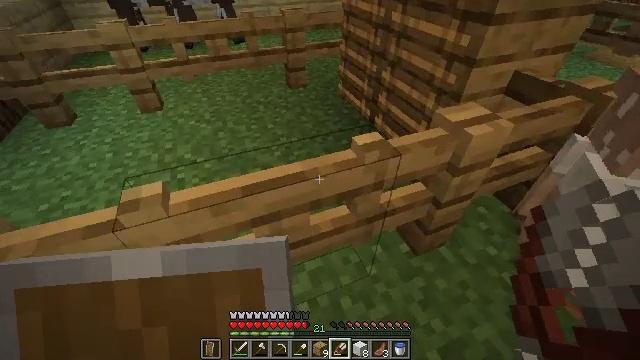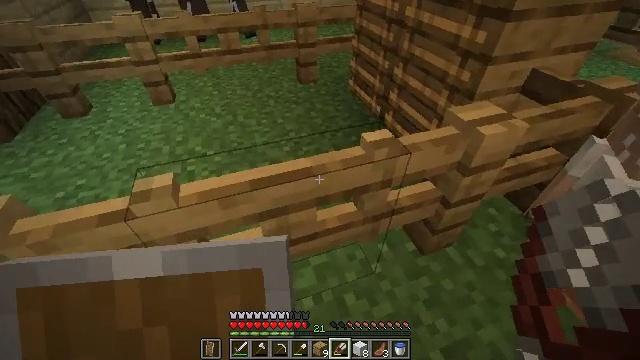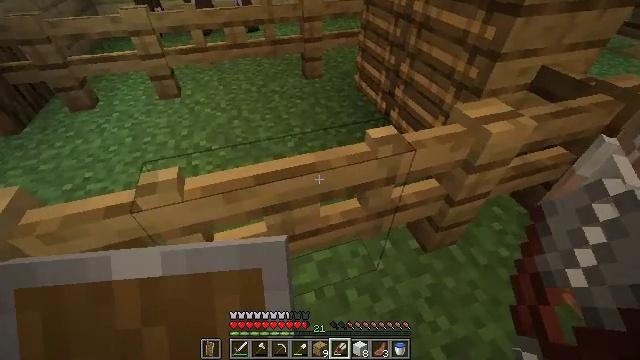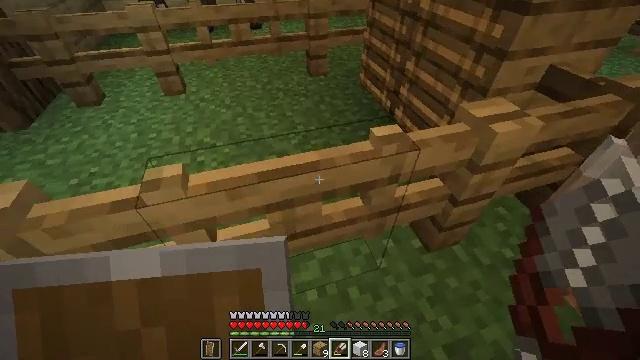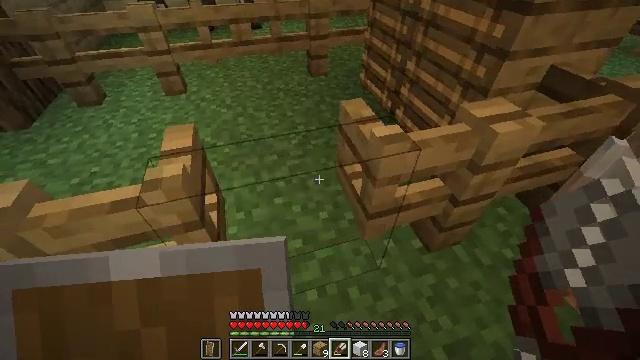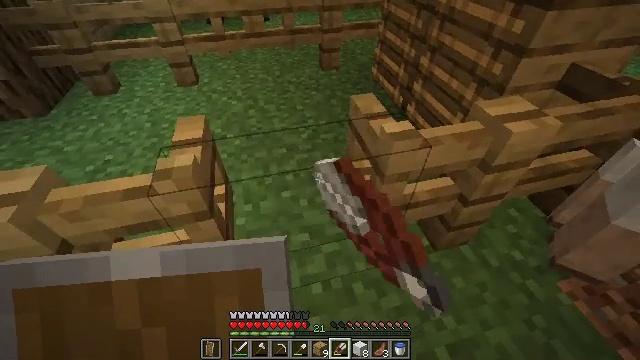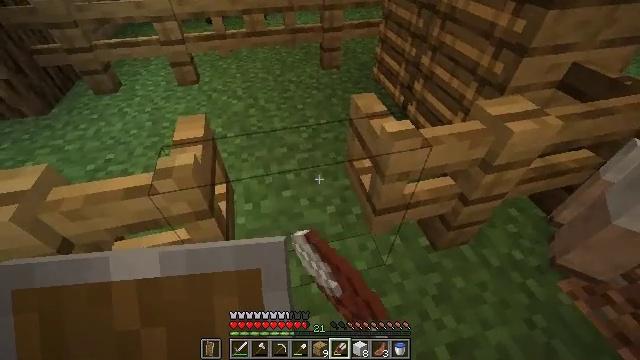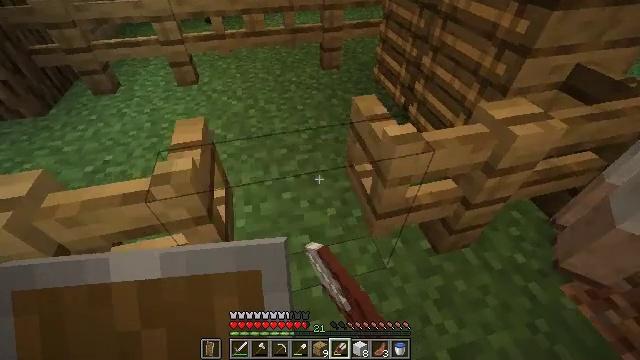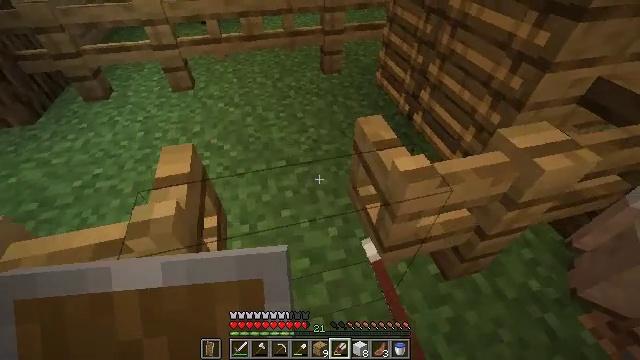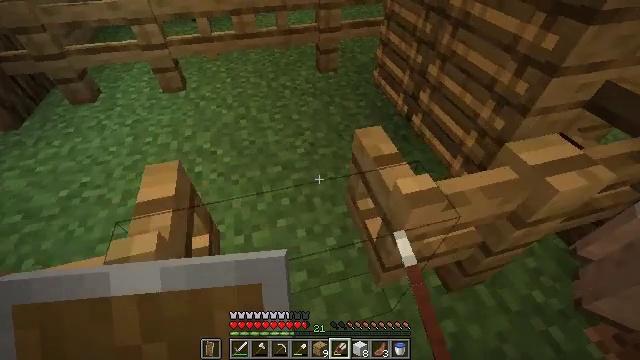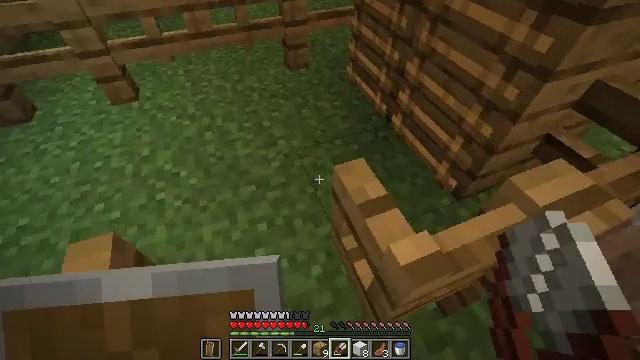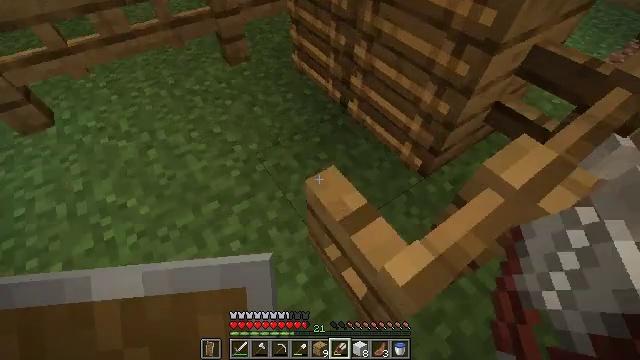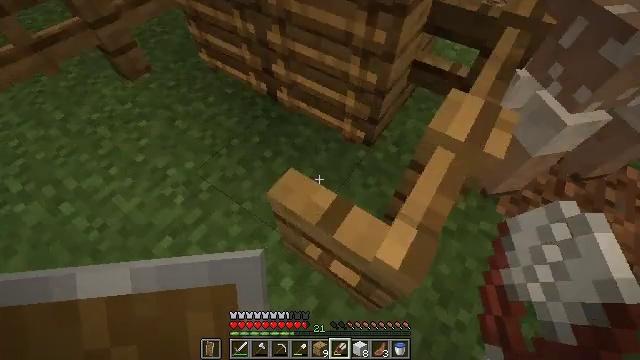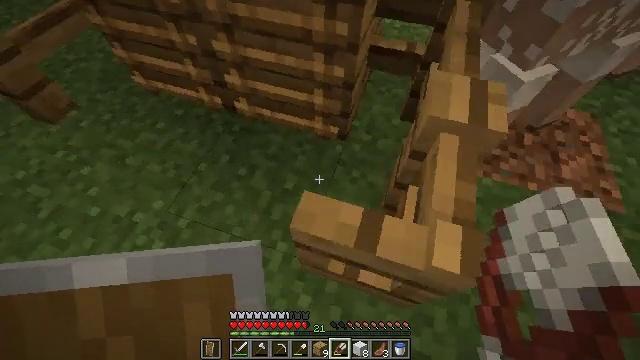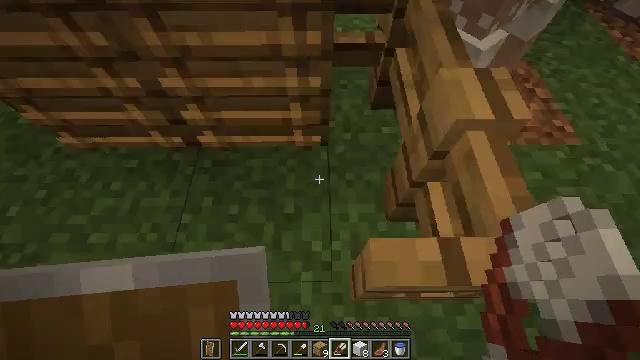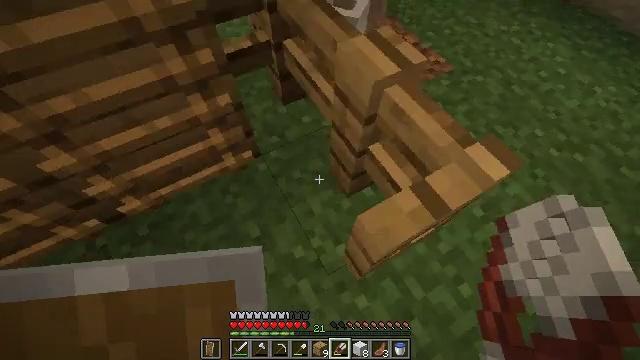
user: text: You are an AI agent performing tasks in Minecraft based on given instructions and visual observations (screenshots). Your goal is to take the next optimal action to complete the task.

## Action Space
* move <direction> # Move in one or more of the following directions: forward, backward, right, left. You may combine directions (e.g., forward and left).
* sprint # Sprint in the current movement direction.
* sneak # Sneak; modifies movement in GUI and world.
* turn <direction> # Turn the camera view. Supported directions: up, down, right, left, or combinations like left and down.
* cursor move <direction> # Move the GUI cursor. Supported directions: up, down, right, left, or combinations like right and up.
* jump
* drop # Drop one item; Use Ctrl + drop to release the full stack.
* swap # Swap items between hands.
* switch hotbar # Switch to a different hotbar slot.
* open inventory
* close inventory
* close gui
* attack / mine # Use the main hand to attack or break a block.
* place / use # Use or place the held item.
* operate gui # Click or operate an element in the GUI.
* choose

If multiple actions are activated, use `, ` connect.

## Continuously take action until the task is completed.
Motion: motion action
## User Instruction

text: Open the crafting table to craft a white carpet.
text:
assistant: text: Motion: turn left
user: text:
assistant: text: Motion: turn left
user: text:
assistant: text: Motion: turn left
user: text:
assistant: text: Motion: use / place
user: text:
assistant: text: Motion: turn left and down, use / place
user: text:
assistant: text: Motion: use / place
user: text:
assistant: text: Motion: move forward
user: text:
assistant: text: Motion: move forward
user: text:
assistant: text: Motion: move forward, turn down
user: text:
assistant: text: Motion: move forward, turn right and down
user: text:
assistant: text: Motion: move forward and move left, turn right and down
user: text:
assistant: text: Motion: move forward and move left, turn right and down
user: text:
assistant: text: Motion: move forward and move left, turn right and down
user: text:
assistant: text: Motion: move forward and move left, turn right and down
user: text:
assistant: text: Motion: turn right
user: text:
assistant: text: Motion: move back, turn right and down
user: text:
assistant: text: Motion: move back, turn right and up
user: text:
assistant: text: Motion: move back, turn up
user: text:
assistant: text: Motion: move back, turn up
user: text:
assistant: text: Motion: turn right and up
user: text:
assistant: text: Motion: turn right and up
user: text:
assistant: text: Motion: turn right and up
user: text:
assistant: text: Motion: turn up
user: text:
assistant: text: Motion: turn up
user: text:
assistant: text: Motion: turn up
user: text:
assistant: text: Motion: turn up
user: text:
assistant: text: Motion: no_op
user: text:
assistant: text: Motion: use / place
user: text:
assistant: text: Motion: use / place
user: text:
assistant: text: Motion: turn right